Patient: sex M, age 32
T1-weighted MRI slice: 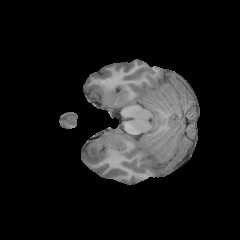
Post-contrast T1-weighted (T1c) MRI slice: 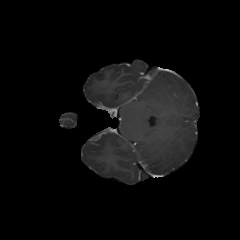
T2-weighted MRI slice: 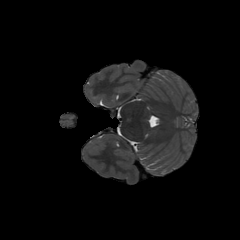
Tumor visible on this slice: no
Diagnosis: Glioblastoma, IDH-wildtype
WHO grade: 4